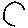
Label: fish